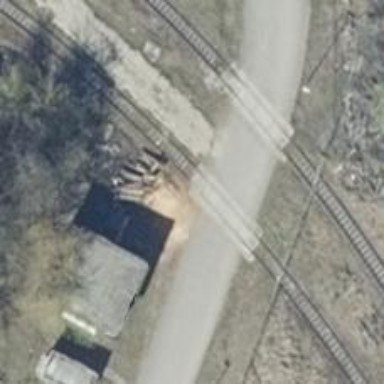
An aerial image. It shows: Railway level crossing.